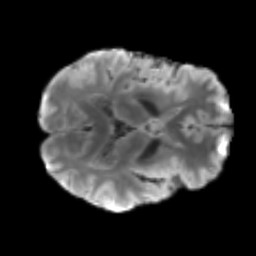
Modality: T2w
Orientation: axial
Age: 35
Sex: male
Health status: healthy
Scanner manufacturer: siemens
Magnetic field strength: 3 T
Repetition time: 3.6 s
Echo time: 0.092 s